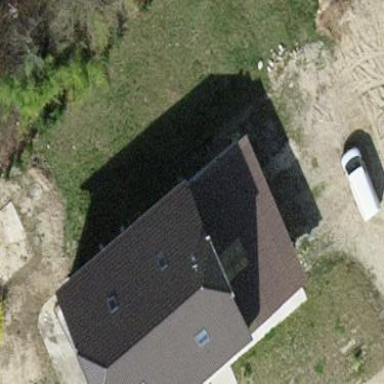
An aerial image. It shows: View of roof of building.